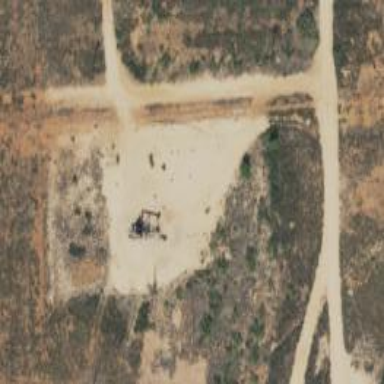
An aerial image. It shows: Petroleum well that is man-made.